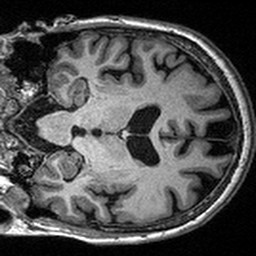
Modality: T1w
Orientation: coronal
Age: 52
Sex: female